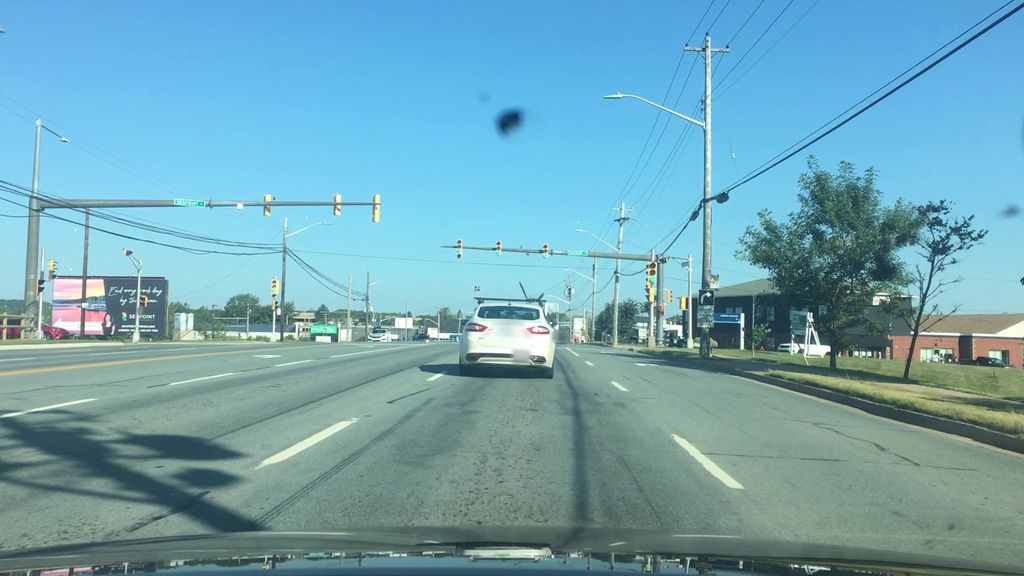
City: halifax